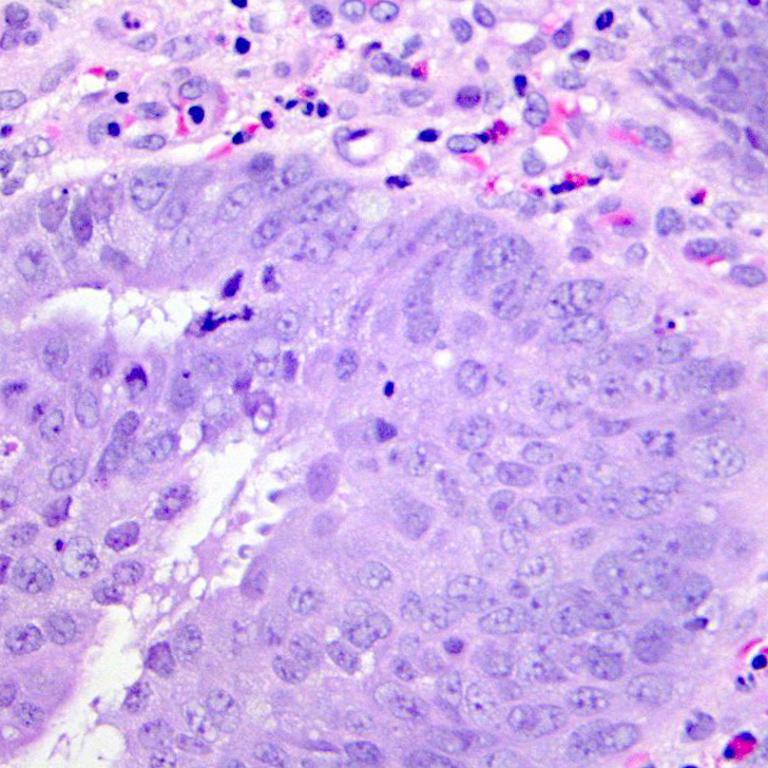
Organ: colon
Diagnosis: adenocarcinomas